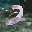
Label: 2